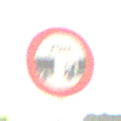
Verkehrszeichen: VerbotUnterschreitenMindestabstand
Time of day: Midday
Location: Outdoor (RoadRail)
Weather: PartlyCloudy
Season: NotSpecified
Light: Natural